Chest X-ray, PA view. Patient: 59 years old, sex M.
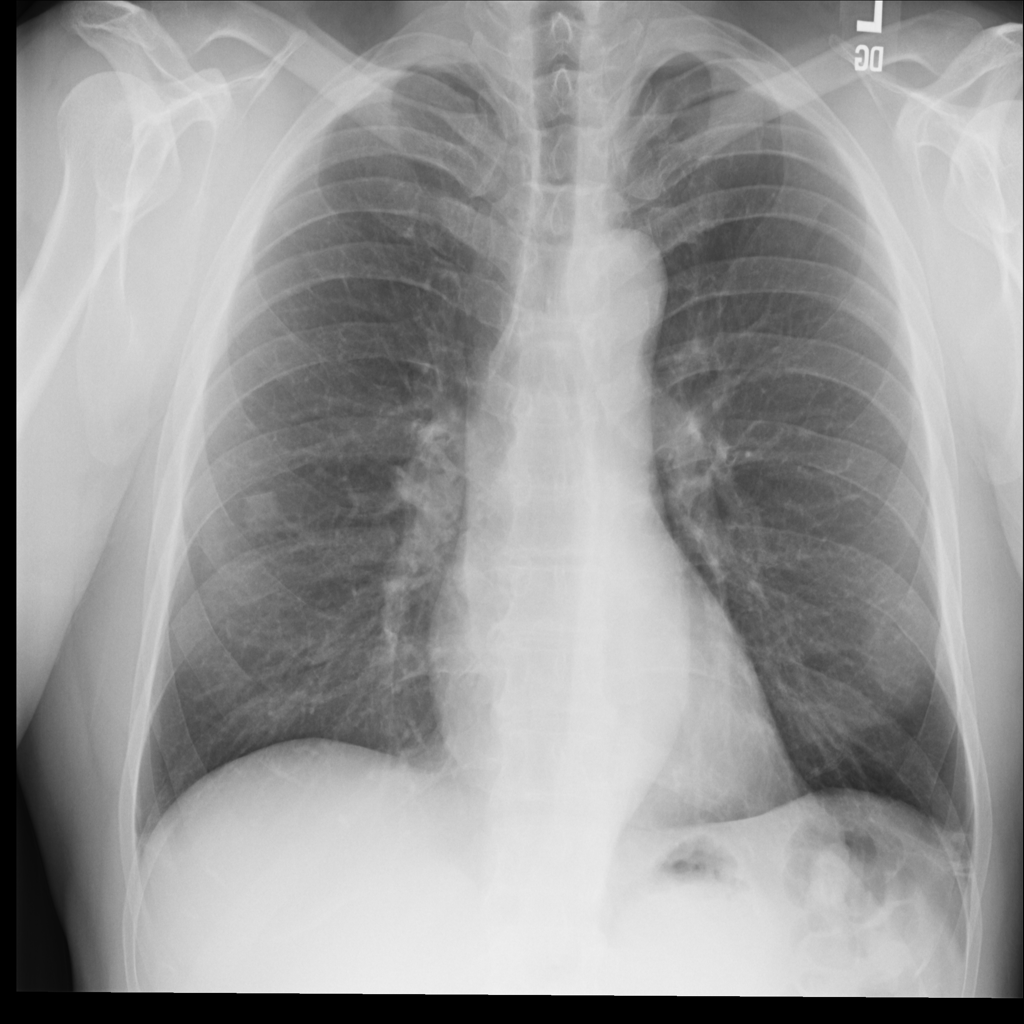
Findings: Nodule